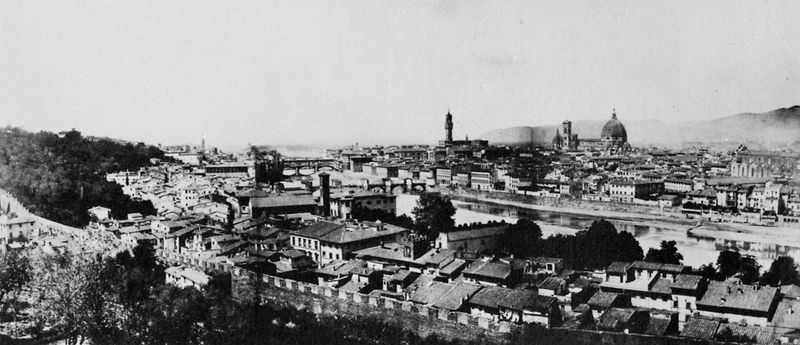
Titel: Blick auf Florenz vom Michelangeloplatz aus betrachtet
Künstler: Gebrüder Alinari
Schlagwörter: dunkel, fluss, landschaft, stadt, grau, hell, häuser, hügel, brücke, gewässer, kirche, ansicht, berge, dächer, mauer, dunst, nebel, kuppel, foto, grossstadt, türme, rom